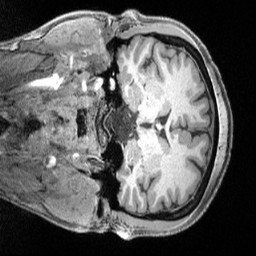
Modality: T1w
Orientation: coronal
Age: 37
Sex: female
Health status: healthy
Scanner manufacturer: siemens
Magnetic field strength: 3 T
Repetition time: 2.4 s
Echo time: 0.00222 s